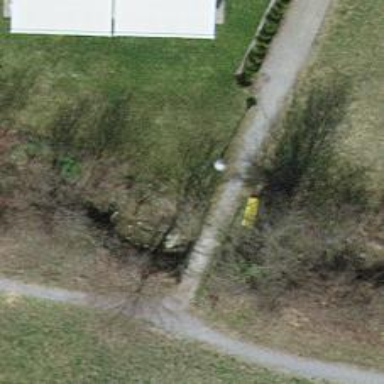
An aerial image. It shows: Bench for seating.